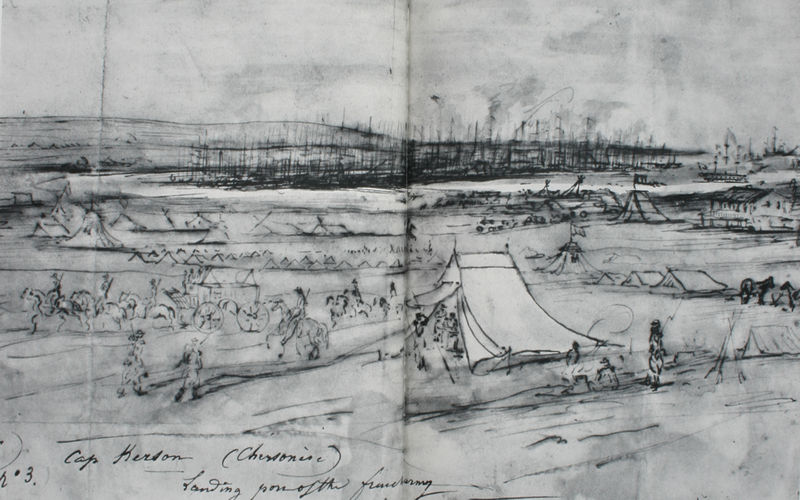
Titel: Débarquement de troupes françaises en Crimée, Ausschiffung französischer Truppen auf der Krim
Künstler: Constantin Guys
Standort: Paris
Institution: Musée des Arts Décoratifs
Schlagwörter: berg, feder, feuer, himmel, kampf, kämpfer, meer, wasser, bäume, fluss, landschaft, menschen, stadt, frankreich, grau, männer, schwarz, skizze, weiss, zeichnung, haus, schnee, falten, signatur, ebene, feld, horizont, häuser, hügel, weite, flach, hütte, rauch, land, england, front, tal, wald, boot, boote, pferd, pferde, reiter, räder, schiff, schiffe, segelschiffe, strand, papier, ansicht, studie, fahne, flagge, mast, acker, berge, farbe, grafik, graphik, linien, amerika, kutsche, hafen, rad, wagen, masten, stille, böschung, brand, krieg, landung, schlacht, wild, könig, soldaten, gefaltet, inschrift, bucht, segelboote, tusche, buch, brennen, linie, kohle, druck, radierung, militär, scharz, waffen, soldat, beschriftung, bleistift, entwurf, pinsel, armee, feldzug, heer, schwarz weis, gewehr, kavallerie, verfolgung, krieger, wildnis, feldherr, plan, zeltlager, maste, russlandfeldzug, graus, rennwagen, kompanie, schlachtfeld, zelt, zelte, lager, federzeichnung, handzeichnung, tuschezeichnung, beschriftet, besatzung, häsuer, mäste, indianer, soldate, krief, feldlager, camp, heerlager, cap, zeltstadt, segelmaste, kriegslager, kapf, kendon, kendorn, truppenlandung, beschriftung unten, schöacht, tarp, herreslager, heereslager